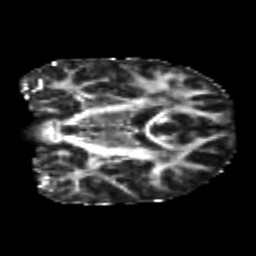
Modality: FA
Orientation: coronal
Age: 18
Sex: male
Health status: healthy
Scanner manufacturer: philips
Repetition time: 7.477 s
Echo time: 0.08753 s